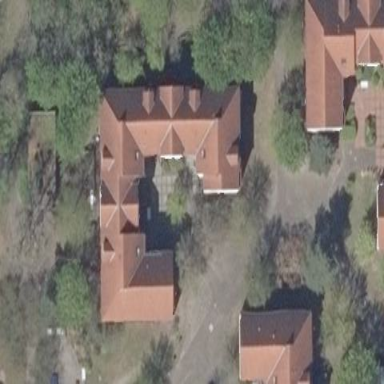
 while the building itself is white in color."